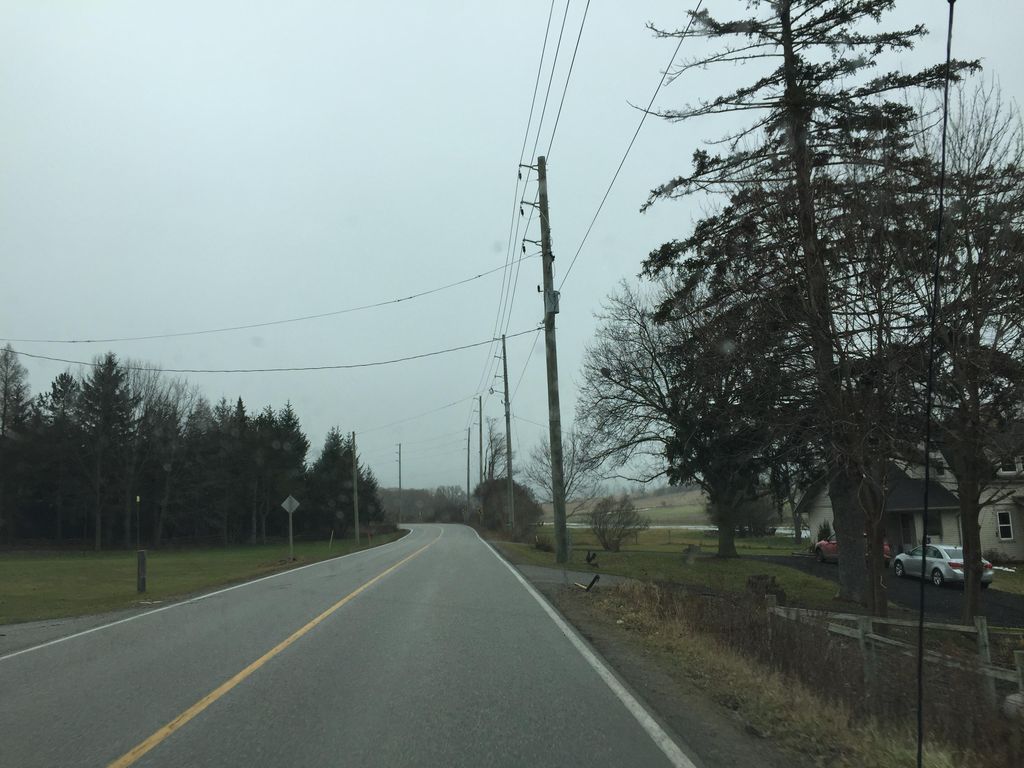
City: kitchener-waterloo